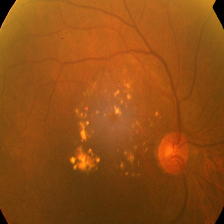
Diabetic retinopathy grade: Severe